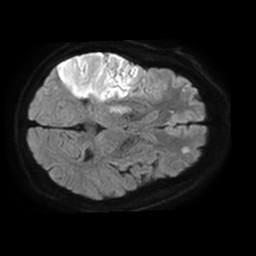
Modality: TRACE
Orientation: axial
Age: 60
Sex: male
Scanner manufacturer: philips
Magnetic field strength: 1.5 T
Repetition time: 3.4 s
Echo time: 0.06922 s